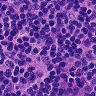
Metastatic tissue present: no